Question: I asked that since if we run this statement:
'''
select * from v$object_privilege where object_type_name = 'INDEX';
'''
and we obtain this:
.
So i assume that certain users may / may not be able to execute these indexes, as a form of security.
Or am i wrong and none of this makes sense?
Kind regards for your answers!
--
Good afternoon,
I would like to know why does oracle indexes have an privilege, but every time we try to grant it to a Role / User, we obtain the same error:
'''
SQL Error: ORA-04042: procedure, function, package, or package body does not exist.
'''
The object is perfectly fine, and this error even appears when we try to set it to oracle default-created indexes.
Kind regards,
Sam
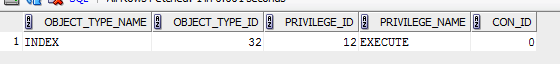
Answer: There is no PRIVILEGES (neither EXECUTE privilege) on INDEX(NOT INDEXTYPE) objects, as own DICTIONARY is saying:
'''
select * from sys.V_$OBJECT_PRIVILEGE where object_type_name = 'INDEX';
OBJECT_TYPE_NAME OBJECT_TYPE_ID PRIVILEGE_ID PRIVILEGE_NAME
--------------------- -------------- ------------ ---------------
INDEX 32 12 EXECUTE
'''
Check OBJECT_TYPE_ID = 32 corresponding to :
'''
select * from REPCAT$_OBJECT_TYPES where OBJECT_TYPE_ID = 32;
OBJECT_TYPE_ID OBJECT_TYPE_NAME
-------------- -----------------
32 INDEX TYPE
'''
Now, INDEX TYPE is used to create DOMAINS, it means, application specific indexes, EXECUTE privilege is required because are associated to user-defined index functions and procedures than implements the index type.
This is taken from Oracle documentation, referring also to "Using Extensible Indexing"
Creating an Indextype: Example
The following statement creates an indextype named position_indextype and specifies the position_between operator that is supported by the indextype and the position_im type that implements the index interface. Refer to "Using Extensible Indexing" for an extensible indexing scenario that uses this indextype:
'''
CREATE INDEXTYPE position_indextype
FOR position_between(NUMBER, NUMBER, NUMBER)
USING position_im;
'''
At the end of complete implementation, you can execute this:
'''
SELECT last_name, salary FROM employees WHERE
position_between(salary, 10, 20)=1 ORDER BY salary DESC, last_name;
'''
Complete implementation <URL>